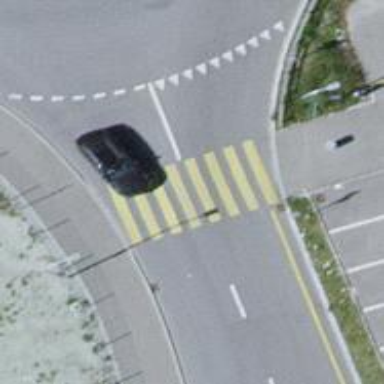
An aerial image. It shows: Marked road crossing.